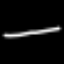
Label: line